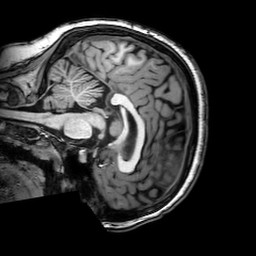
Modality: T1w
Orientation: sagittal
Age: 24
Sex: female
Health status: healthy
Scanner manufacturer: philips
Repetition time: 0.008138 s
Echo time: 0.00373 s